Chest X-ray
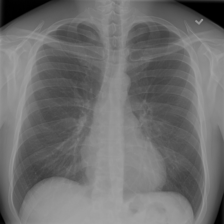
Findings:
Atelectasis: negative
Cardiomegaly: negative
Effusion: negative
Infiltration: negative
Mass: negative
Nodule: negative
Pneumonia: negative
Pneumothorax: negative
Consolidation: negative
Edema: negative
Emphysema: negative
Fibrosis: negative
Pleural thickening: negative
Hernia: negative